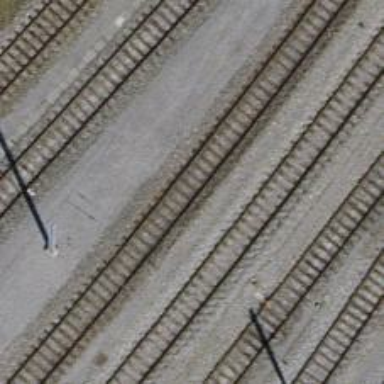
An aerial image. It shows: Single-track electrified railway siding with contact line.